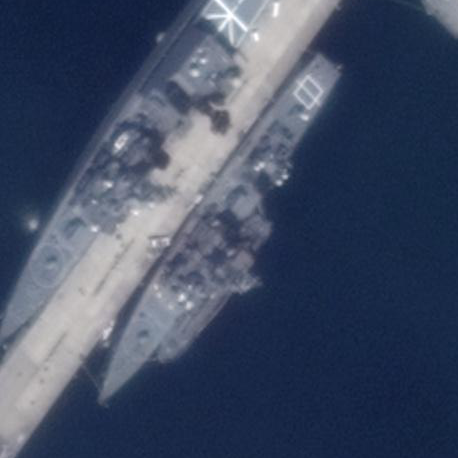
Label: destroyer